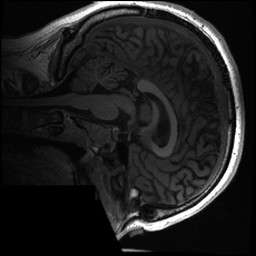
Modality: T1w
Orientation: sagittal
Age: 32
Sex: male